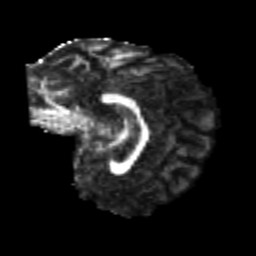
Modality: FA
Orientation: sagittal
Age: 21
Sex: female
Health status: healthy
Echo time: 0.074 s